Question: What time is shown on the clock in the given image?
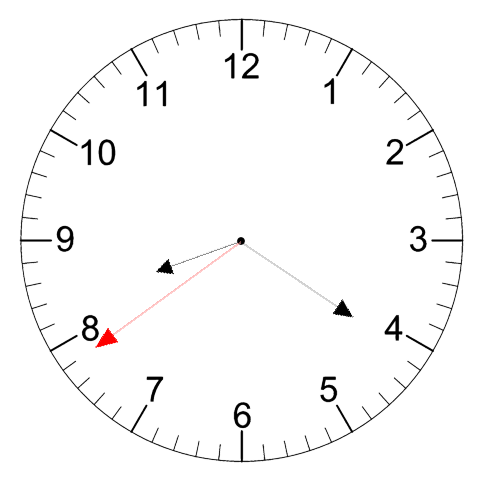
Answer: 08:20:39